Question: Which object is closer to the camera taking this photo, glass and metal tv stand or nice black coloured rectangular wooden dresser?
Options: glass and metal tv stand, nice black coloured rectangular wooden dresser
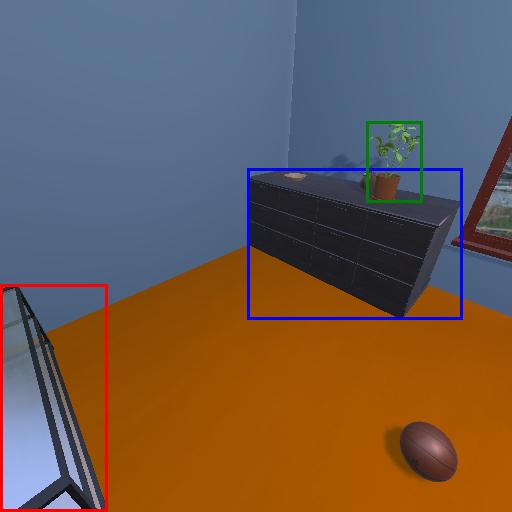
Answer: glass and metal tv stand